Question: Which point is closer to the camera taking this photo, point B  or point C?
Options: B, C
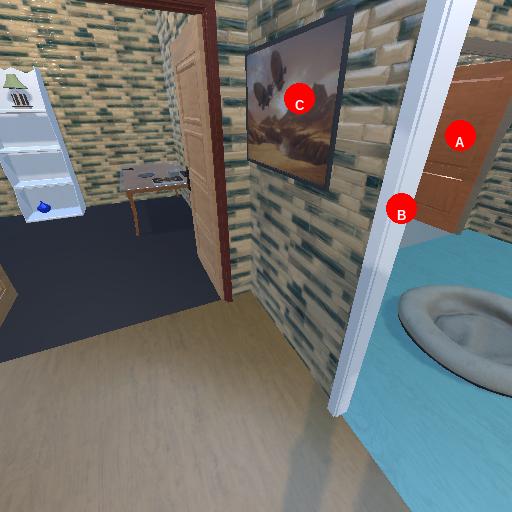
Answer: B